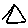
Label: triangle